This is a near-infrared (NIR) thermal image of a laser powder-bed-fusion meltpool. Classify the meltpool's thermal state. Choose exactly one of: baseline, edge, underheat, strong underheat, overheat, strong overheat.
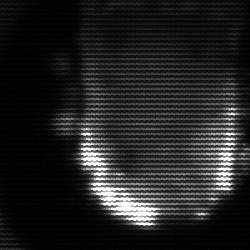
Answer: baseline